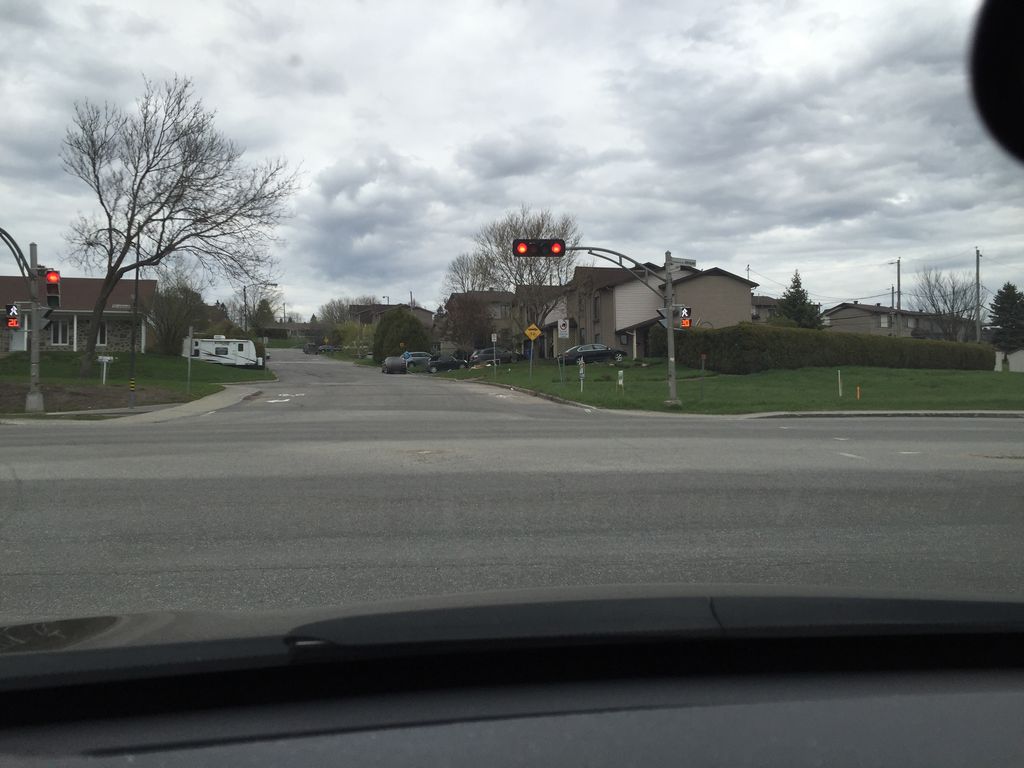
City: quebec_city